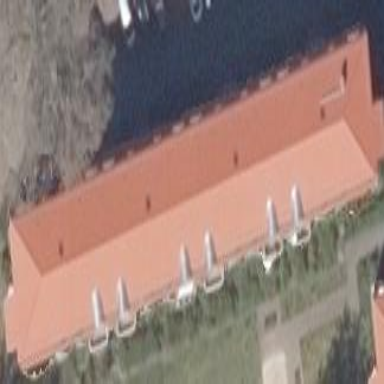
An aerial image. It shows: Hipped roof building with apartments. The roof is covered with red roof tiles.